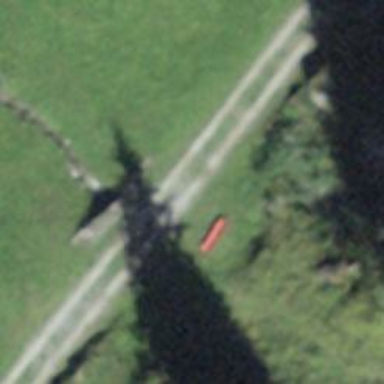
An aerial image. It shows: Red bench.